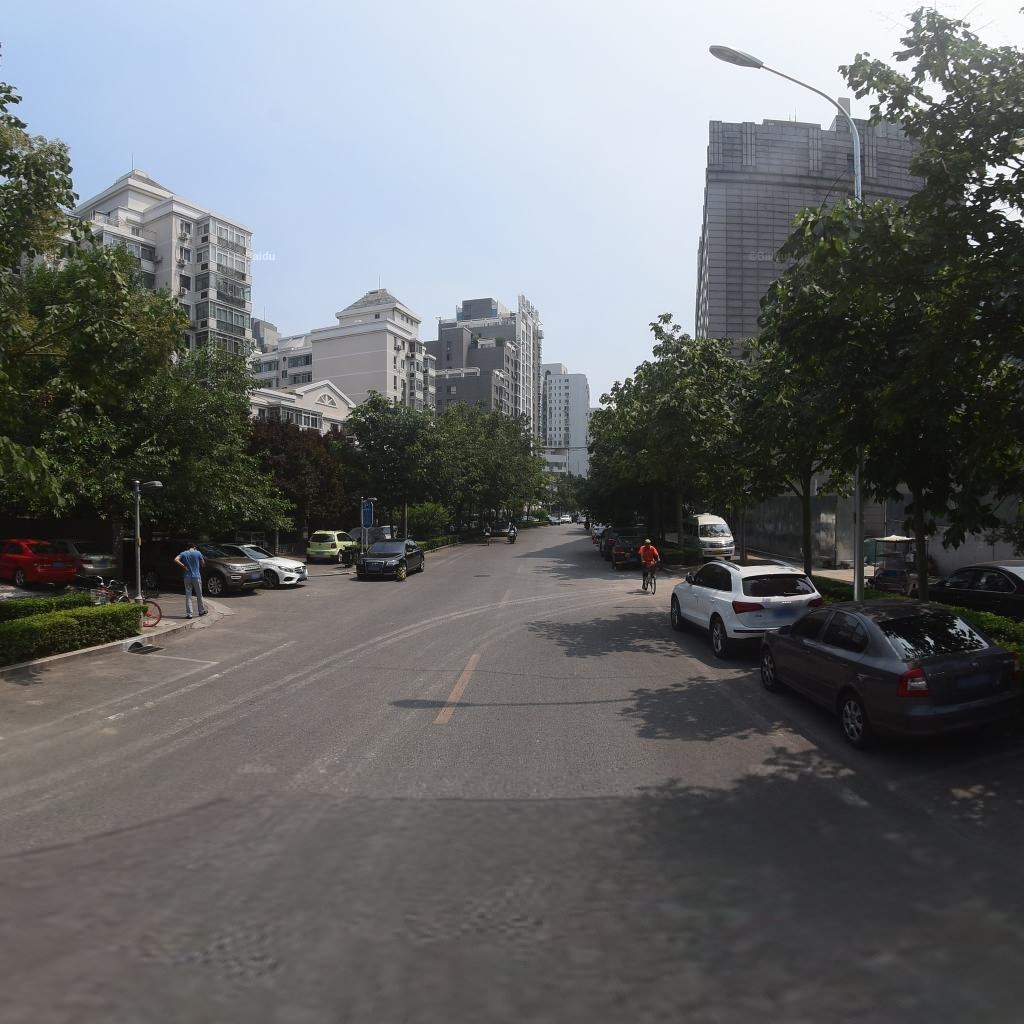
Region: Dongcheng
Road damage annotations: manhole cover, transverse crack